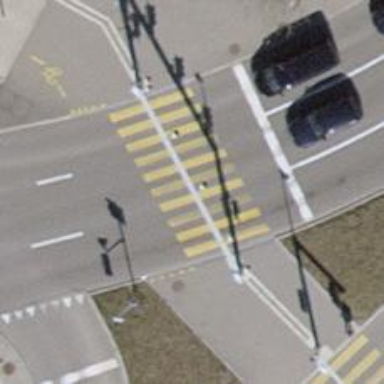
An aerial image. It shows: Road with traffic signals and zebra crossing with traffic signals.